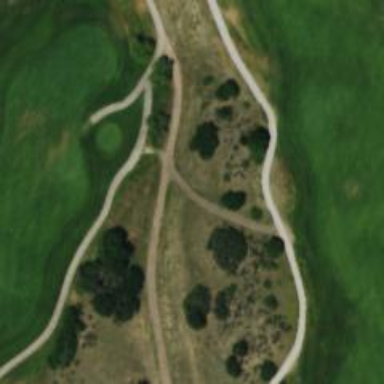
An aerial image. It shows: Path designated as golf cart path. It is specifically intended for golf carts.